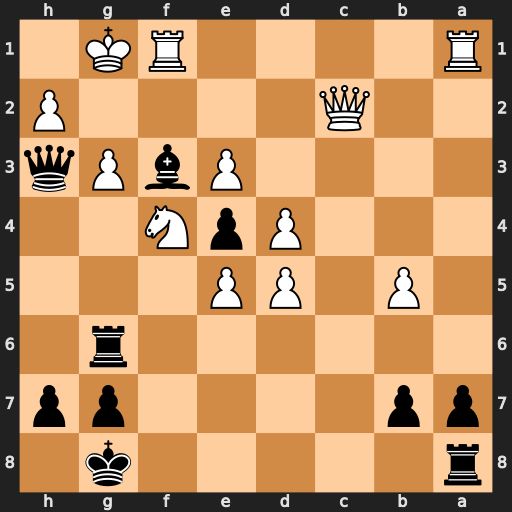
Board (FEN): r5k1/pp4pp/6r1/1P1PP3/3PpN2/4PbPq/2Q4P/R4RK1
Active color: b
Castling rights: -
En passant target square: -
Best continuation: Rxg3+ hxg3 Qh1+ Kf2 Qh2+ Ke1 Qxc2